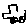
Label: car